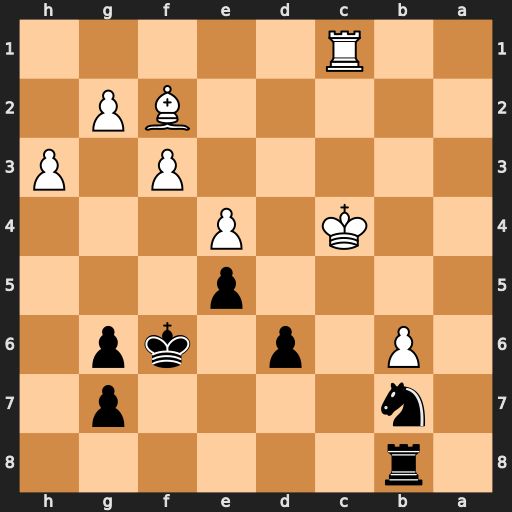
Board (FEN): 1r6/1n4p1/1P1p1kp1/4p3/2K1P3/5P1P/5BP1/2R5
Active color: b
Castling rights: -
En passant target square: -
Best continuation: Rc8+ Kb5 Rxc1